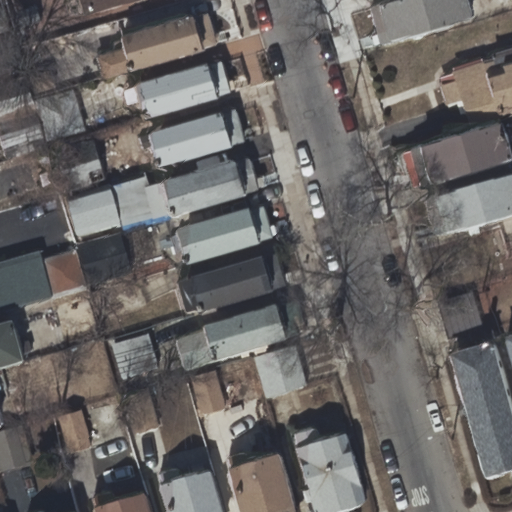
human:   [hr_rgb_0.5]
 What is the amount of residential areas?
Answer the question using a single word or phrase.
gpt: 0

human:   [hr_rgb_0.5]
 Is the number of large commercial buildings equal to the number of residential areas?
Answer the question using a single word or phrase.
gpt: yes

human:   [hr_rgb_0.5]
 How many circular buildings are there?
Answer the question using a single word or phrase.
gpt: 0

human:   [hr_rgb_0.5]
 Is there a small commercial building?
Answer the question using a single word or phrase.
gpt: no

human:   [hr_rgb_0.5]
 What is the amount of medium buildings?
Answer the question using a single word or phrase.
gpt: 16

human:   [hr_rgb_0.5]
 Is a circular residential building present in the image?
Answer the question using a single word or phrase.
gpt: no

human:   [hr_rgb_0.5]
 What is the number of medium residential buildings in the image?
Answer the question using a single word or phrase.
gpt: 16

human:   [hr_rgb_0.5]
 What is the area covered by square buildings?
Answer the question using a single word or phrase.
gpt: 0m2

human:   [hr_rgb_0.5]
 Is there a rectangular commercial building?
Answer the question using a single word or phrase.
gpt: no

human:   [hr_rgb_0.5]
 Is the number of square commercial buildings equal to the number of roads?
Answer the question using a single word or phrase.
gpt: no

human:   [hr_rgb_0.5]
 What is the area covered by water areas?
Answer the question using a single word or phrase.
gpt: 0m2

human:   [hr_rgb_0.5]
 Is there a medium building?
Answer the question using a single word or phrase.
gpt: yes

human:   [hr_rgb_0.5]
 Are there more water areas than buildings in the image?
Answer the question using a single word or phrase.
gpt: no

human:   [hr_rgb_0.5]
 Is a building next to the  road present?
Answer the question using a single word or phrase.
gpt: yes

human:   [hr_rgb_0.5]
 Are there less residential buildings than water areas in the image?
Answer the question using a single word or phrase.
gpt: no

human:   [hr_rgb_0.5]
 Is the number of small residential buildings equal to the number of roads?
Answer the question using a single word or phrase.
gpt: no

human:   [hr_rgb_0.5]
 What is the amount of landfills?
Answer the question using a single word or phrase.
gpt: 0

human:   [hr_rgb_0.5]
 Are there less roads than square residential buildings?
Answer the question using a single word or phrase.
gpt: no

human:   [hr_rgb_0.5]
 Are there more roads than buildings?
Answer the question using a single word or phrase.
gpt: no

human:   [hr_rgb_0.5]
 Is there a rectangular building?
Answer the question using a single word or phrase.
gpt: yes

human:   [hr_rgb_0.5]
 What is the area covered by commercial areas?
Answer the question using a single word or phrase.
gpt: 0m2

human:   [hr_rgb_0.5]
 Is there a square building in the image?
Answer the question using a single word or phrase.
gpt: no

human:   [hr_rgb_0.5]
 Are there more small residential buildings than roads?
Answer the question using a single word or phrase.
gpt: yes

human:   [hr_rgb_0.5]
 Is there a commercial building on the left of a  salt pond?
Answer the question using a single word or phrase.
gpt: no

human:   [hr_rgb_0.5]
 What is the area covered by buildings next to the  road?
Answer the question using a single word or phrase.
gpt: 3240m2

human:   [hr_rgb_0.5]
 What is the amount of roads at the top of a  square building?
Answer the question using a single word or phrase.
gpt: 0

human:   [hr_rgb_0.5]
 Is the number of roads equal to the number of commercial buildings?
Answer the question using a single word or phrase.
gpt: no

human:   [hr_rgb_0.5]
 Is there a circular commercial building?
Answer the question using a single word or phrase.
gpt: no

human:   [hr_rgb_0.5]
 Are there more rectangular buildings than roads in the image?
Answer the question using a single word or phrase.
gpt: yes

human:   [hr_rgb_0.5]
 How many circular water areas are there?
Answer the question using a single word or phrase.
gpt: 0

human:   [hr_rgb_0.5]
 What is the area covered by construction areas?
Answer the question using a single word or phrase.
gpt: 0m2

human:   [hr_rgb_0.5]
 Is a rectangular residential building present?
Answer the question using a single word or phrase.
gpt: yes

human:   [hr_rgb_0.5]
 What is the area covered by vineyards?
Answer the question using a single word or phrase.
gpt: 0m2

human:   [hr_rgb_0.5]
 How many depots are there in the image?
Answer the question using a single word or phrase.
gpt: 0

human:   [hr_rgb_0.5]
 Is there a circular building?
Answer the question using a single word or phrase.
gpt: no

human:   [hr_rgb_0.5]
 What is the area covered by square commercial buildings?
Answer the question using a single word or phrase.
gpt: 0m2